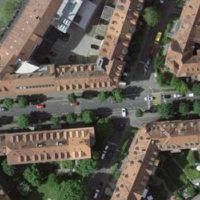
EUNIS habitat code: 54
Species observed at this site:
Cardamine hirsuta
Ficus carica
Gonepteryx rhamni
Convallaria majalis
Vanessa atalanta